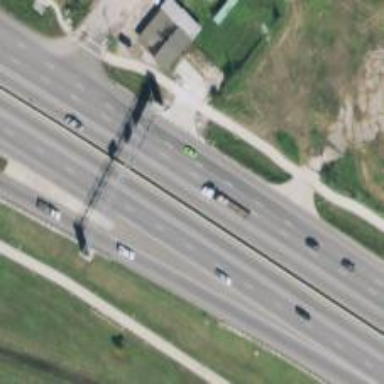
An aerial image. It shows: Expressway with asphalt surface classified as trunk highway.